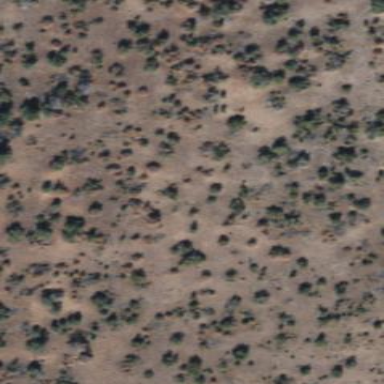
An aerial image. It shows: Area covered in scrub vegetation.